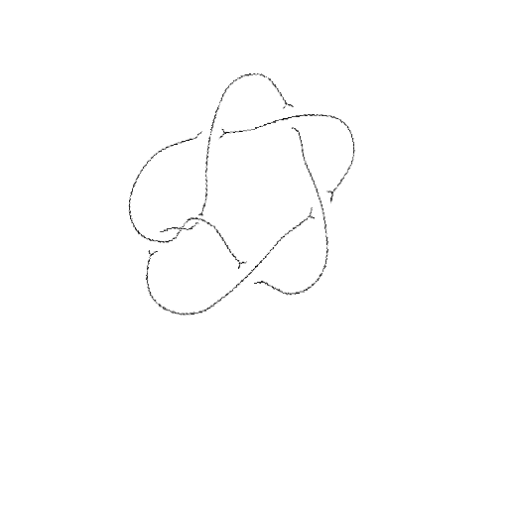
Crossing number: 7